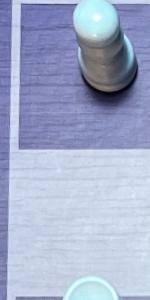
Label: Empty